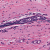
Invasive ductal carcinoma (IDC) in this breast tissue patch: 0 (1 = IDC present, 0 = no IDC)